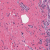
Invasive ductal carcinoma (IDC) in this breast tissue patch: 0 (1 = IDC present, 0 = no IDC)